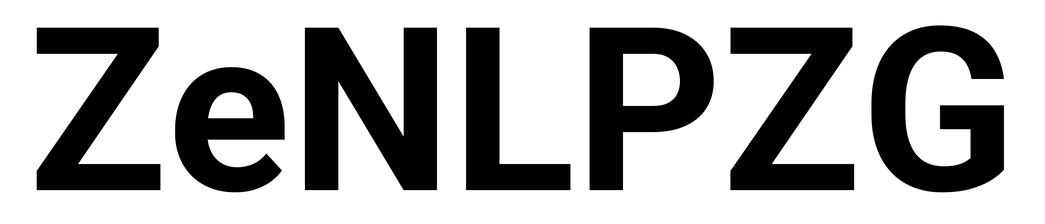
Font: Roboto_Bold